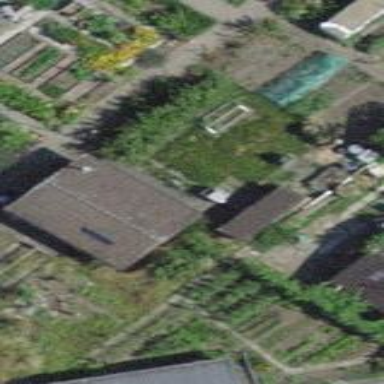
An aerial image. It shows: Allotment house.